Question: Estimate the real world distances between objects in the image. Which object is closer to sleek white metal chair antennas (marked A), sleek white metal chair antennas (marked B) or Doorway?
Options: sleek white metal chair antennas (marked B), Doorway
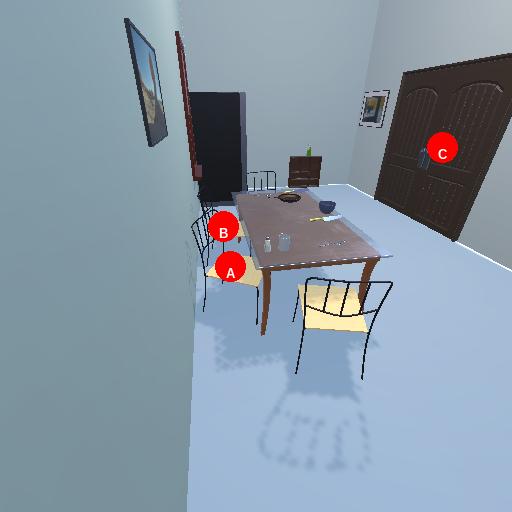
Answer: sleek white metal chair antennas (marked B)